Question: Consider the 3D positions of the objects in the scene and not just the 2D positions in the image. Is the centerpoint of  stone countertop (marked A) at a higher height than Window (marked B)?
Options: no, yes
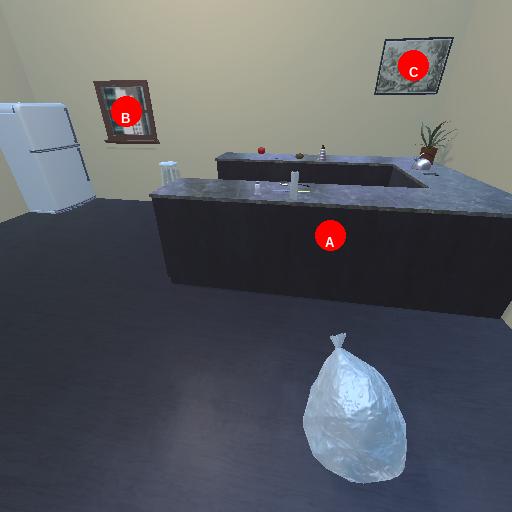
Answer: no